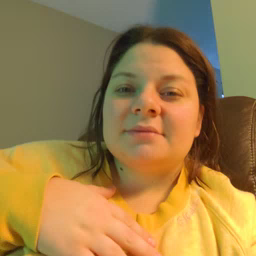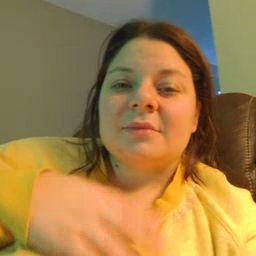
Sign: wolf